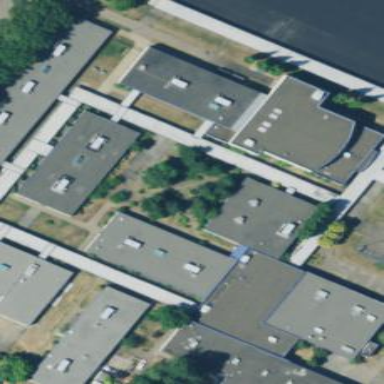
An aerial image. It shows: View of roof of building.